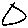
Label: triangle